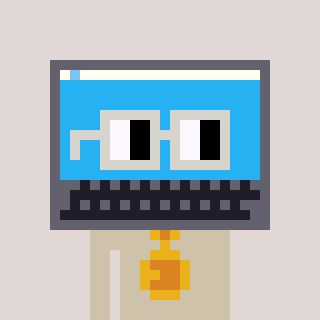
a pixel art character with square light gray glasses, a laptop-shaped head and a bege-colored body on a warm background